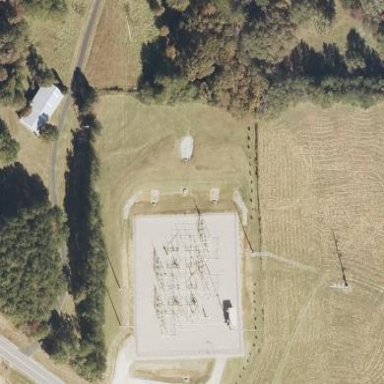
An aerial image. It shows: Substation for switching with surrounding fence.